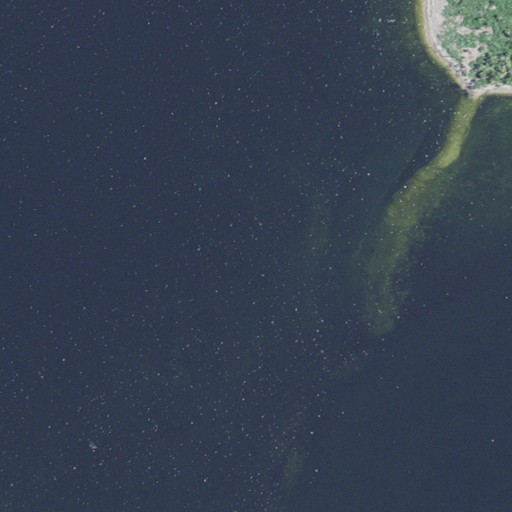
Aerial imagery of island in Wisconsin named Strawberry Islands containing open water, barren land, and grassland